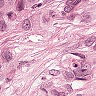
Metastatic tissue present: yes